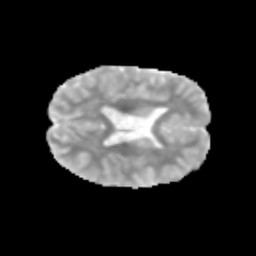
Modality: MD
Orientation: axial
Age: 10
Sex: male
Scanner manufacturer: siemens
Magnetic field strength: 3 T
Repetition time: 3.8 s
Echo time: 0.07 s